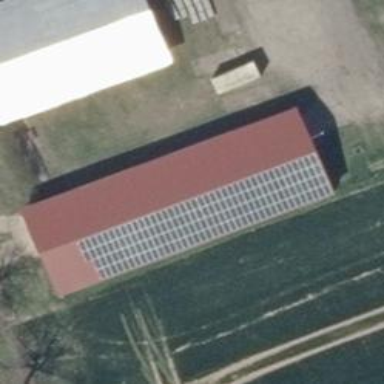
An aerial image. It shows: Small solar photovoltaic panel used as generator to produce electricity.